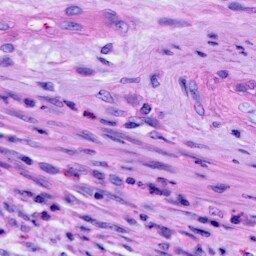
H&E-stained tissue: Cervix